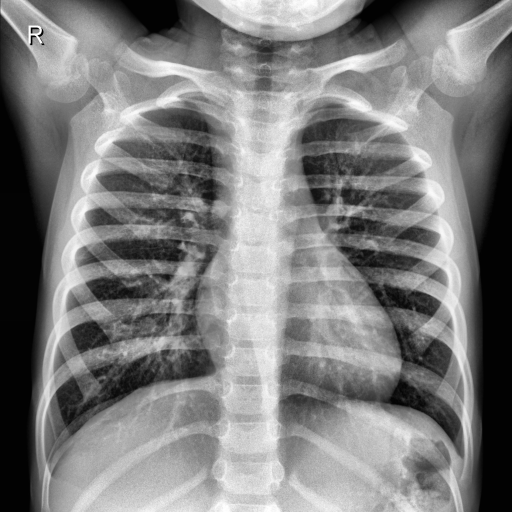
Finding: NORMAL